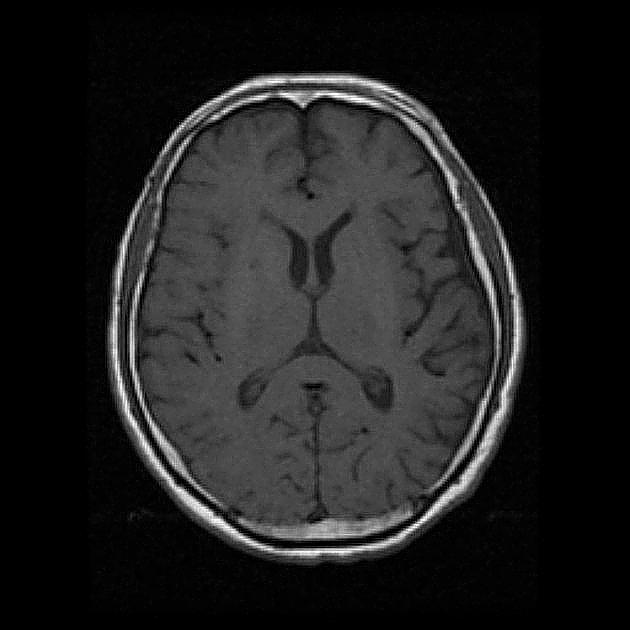
Label: notumor